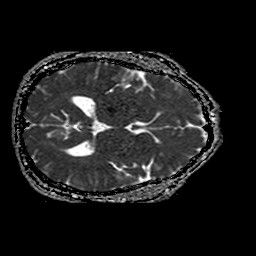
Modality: ADC
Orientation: axial
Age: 78
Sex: male
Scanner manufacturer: philips
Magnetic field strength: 1.5 T
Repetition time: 3.839 s
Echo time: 0.09719 s